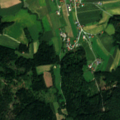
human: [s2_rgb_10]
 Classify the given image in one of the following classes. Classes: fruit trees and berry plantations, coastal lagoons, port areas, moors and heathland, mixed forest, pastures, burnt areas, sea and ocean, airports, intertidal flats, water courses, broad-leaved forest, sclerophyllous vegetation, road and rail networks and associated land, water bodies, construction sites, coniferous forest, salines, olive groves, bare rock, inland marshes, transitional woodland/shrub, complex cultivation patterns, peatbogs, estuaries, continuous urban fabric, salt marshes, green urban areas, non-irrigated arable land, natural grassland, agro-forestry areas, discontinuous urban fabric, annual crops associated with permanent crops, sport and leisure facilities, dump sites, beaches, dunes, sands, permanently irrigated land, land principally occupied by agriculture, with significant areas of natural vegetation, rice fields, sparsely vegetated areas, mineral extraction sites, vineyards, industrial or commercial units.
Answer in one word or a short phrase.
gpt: non-irrigated arable land, pastures, complex cultivation patterns, mixed forest